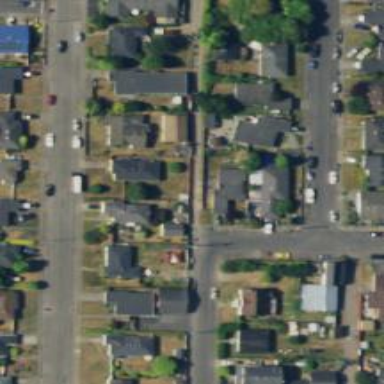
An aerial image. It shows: Alley classified as service road.